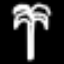
Label: palm tree